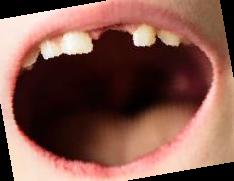
Condition: hypodontia